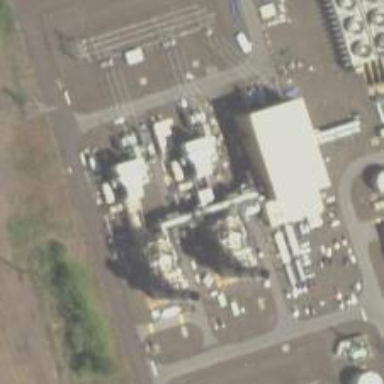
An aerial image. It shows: Gas turbine generator is in use.